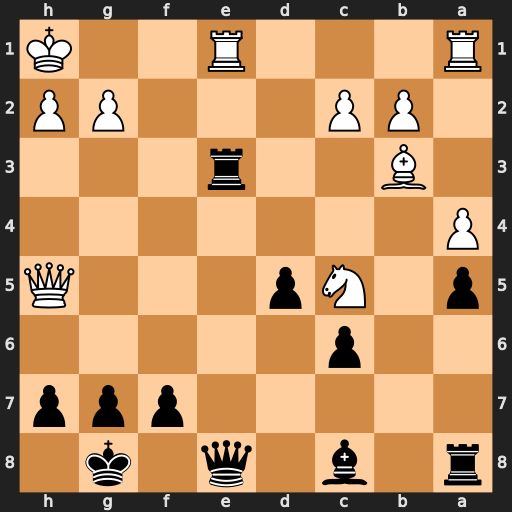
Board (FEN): r1b1q1k1/5ppp/2p5/p1Np3Q/P7/1B2r3/1PP3PP/R3R2K
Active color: b
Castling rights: -
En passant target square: -
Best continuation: Rxe1+ Rxe1 Qxe1#